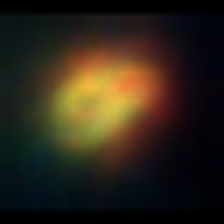
Taxon: NanoPlankton
Group: Other